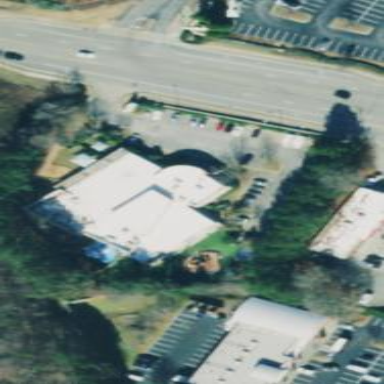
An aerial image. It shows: Kindergarten building.